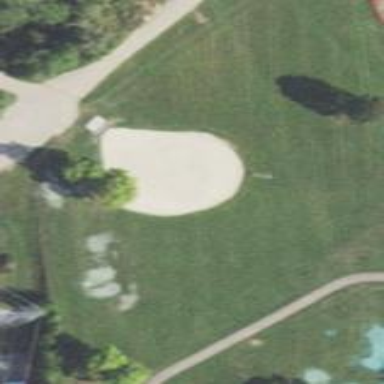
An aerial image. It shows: Baseball pitch for leisure land.